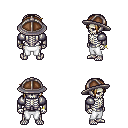
a pixel art fantasy rpg character, male body template, skeleton, steel arm armor, white pants, blonde pixie cut hairstyle, chain helm, bracelets, four views (front, back, left, right), 2x2 character sprite sheet, small pixel art, hard edges, no anti-aliasing